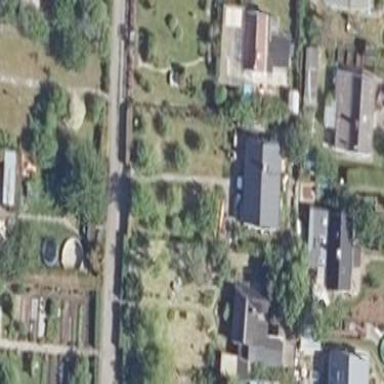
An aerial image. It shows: Plot in the allotments.